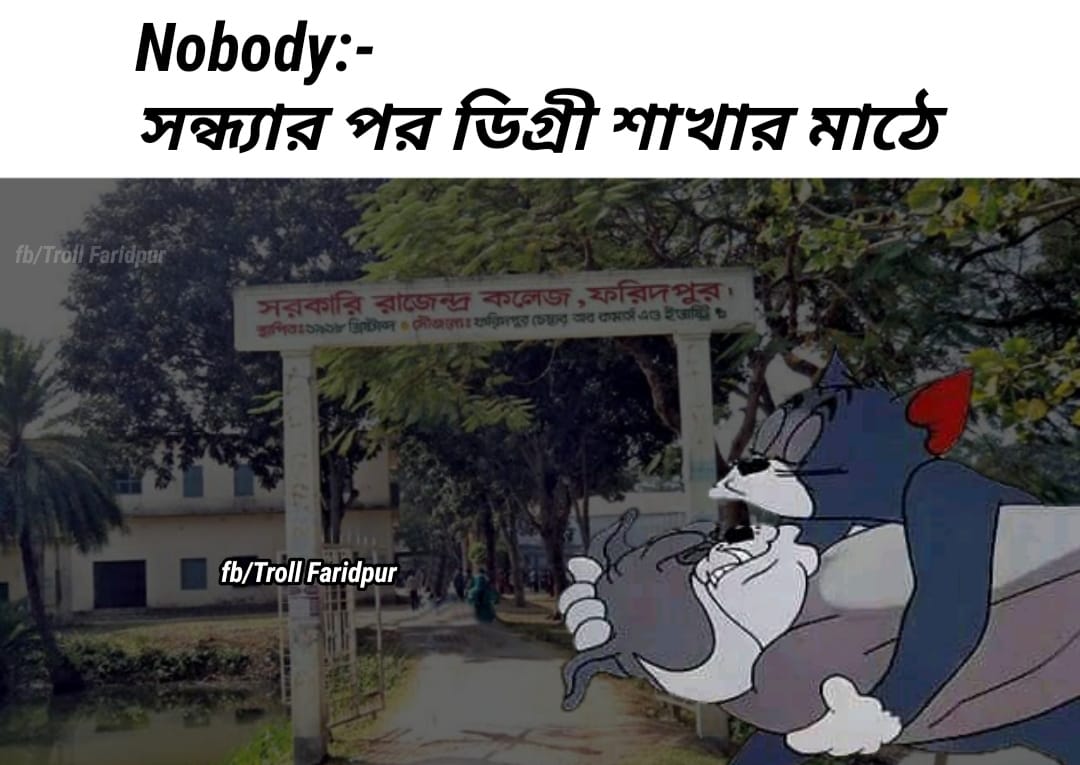
Caption: Nobody :-  সন্ধ্যার পর ডিগ্রী শাখার মাঠে
Label: non-hate